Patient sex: M
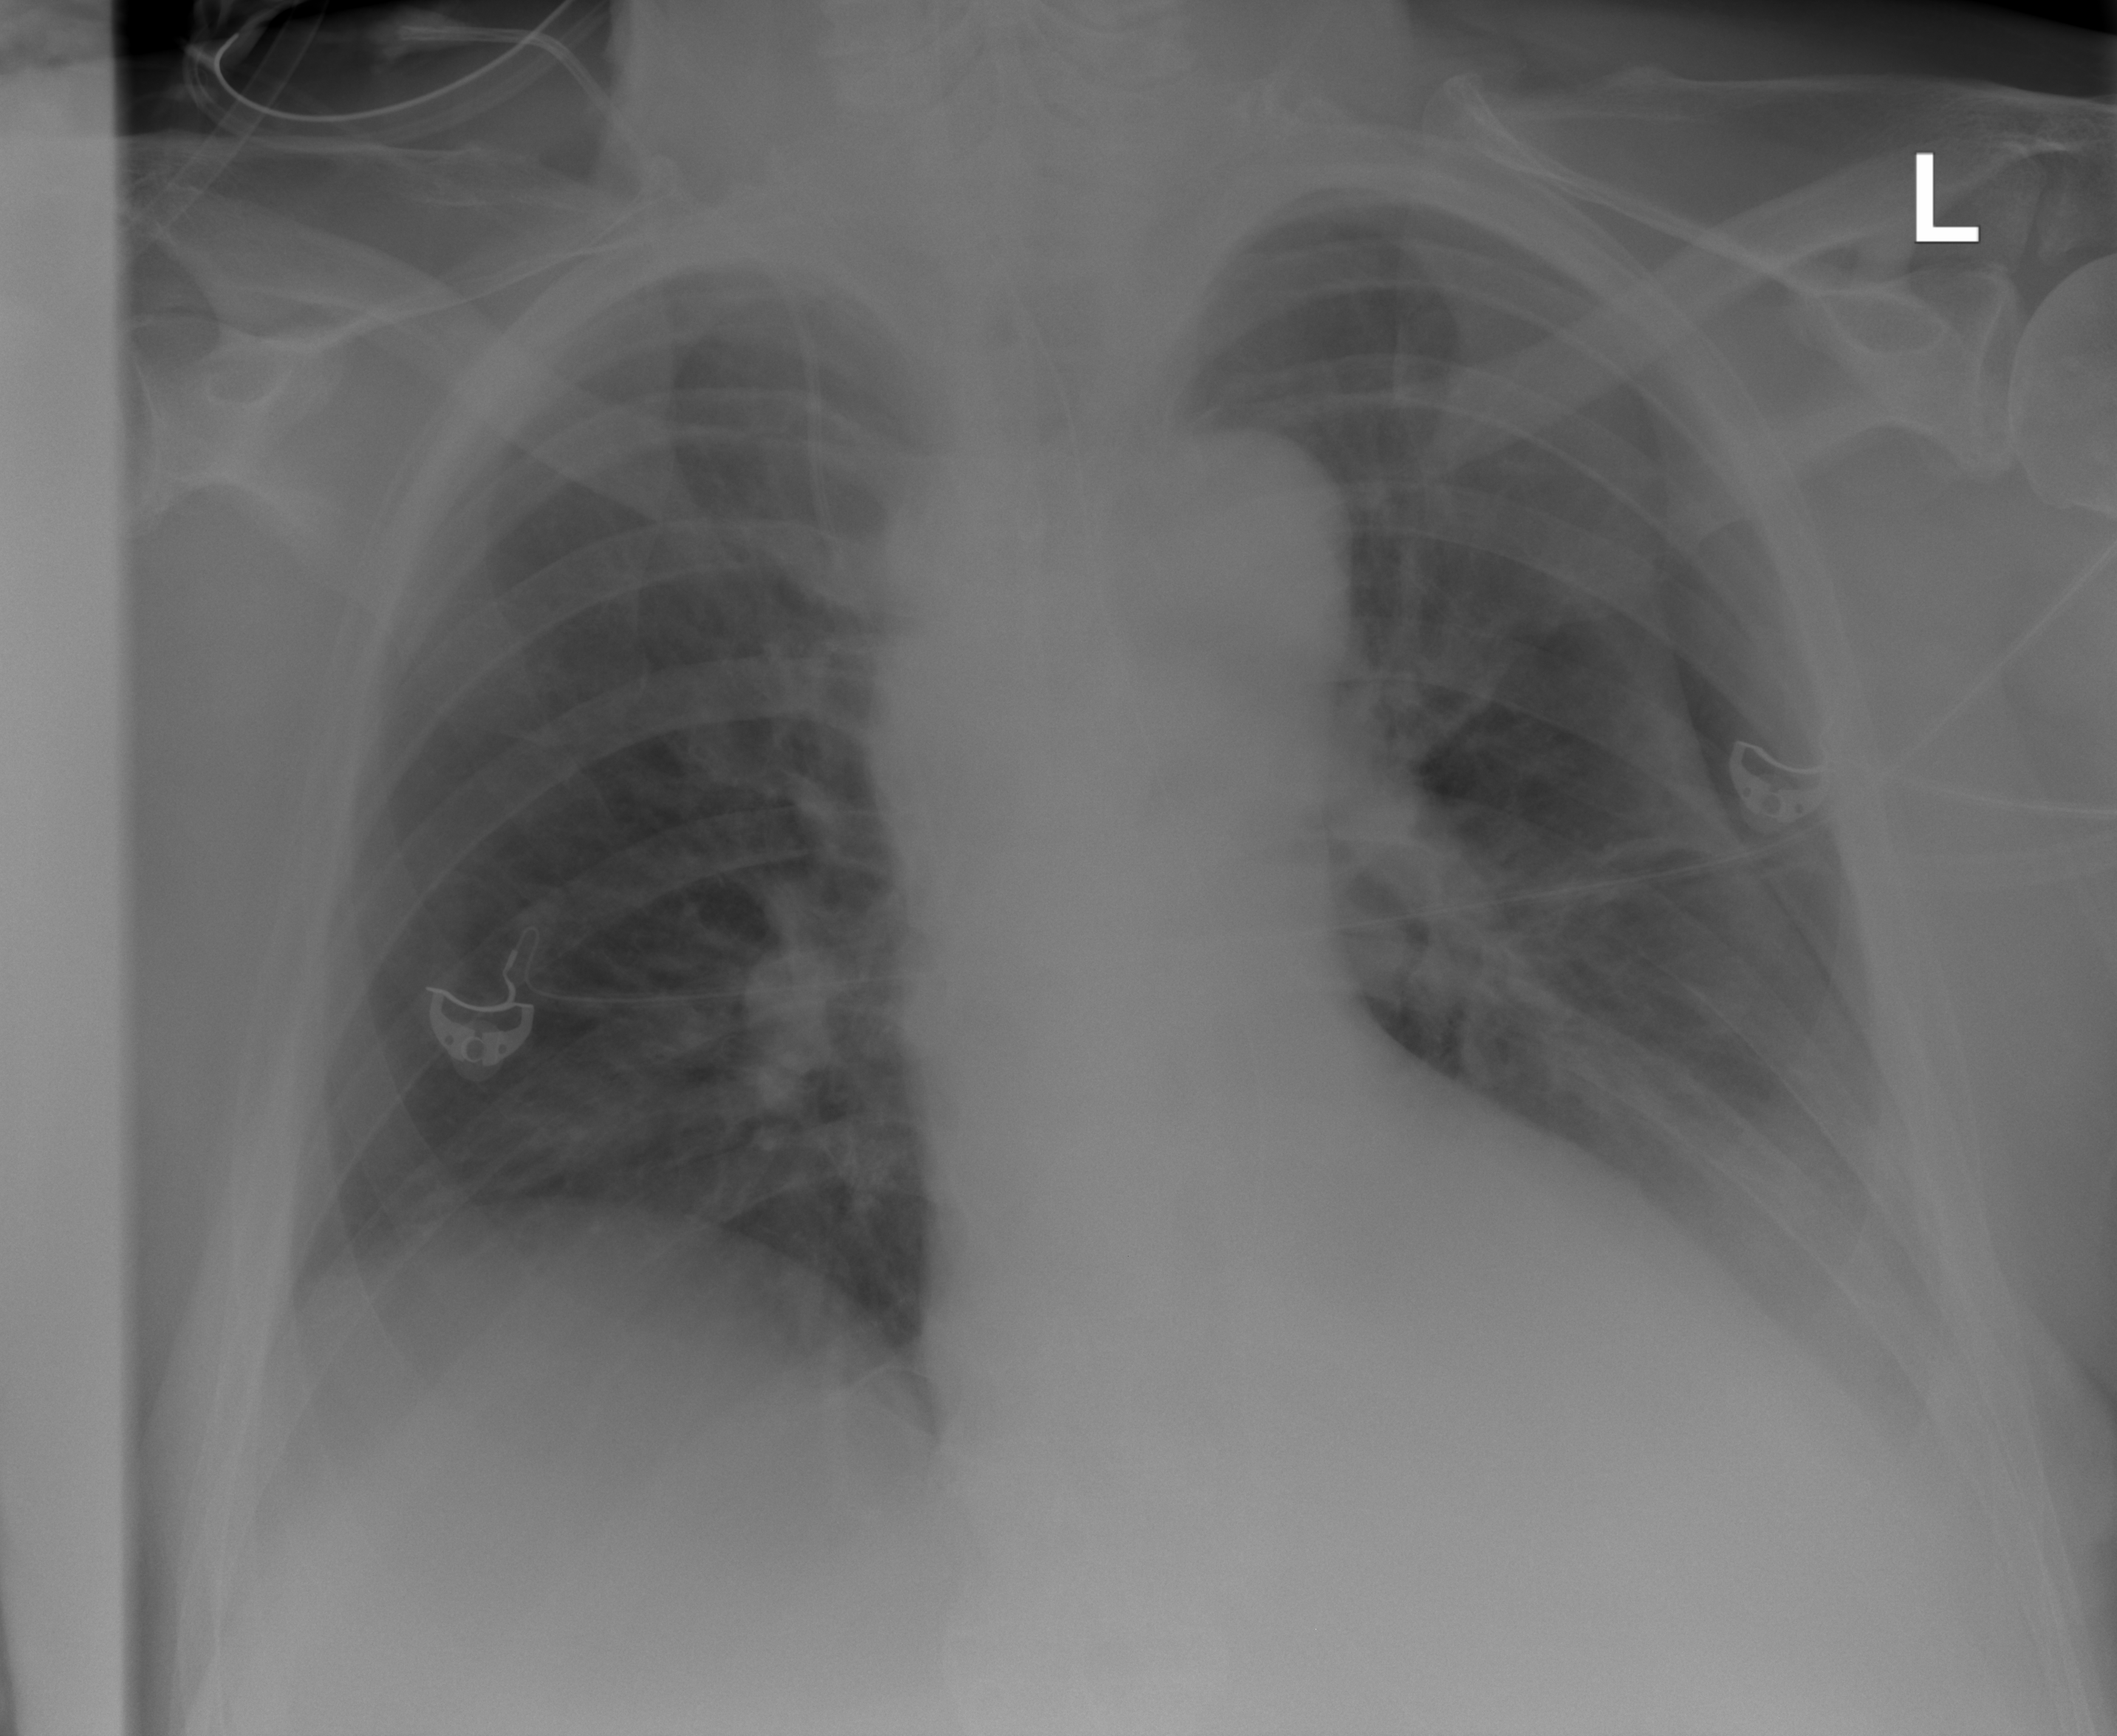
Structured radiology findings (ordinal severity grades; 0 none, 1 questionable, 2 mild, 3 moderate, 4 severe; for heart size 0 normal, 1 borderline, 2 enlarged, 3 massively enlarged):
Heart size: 2
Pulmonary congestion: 0
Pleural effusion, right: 0
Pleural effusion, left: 2
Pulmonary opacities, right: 0
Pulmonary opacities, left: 0
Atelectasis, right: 0
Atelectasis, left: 2